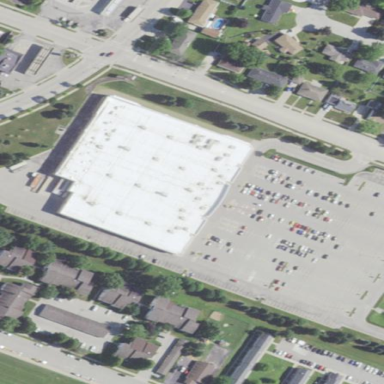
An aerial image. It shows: Retail area.